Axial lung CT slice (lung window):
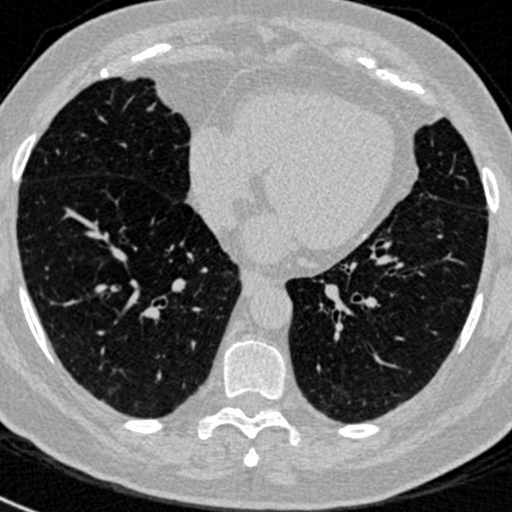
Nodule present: no